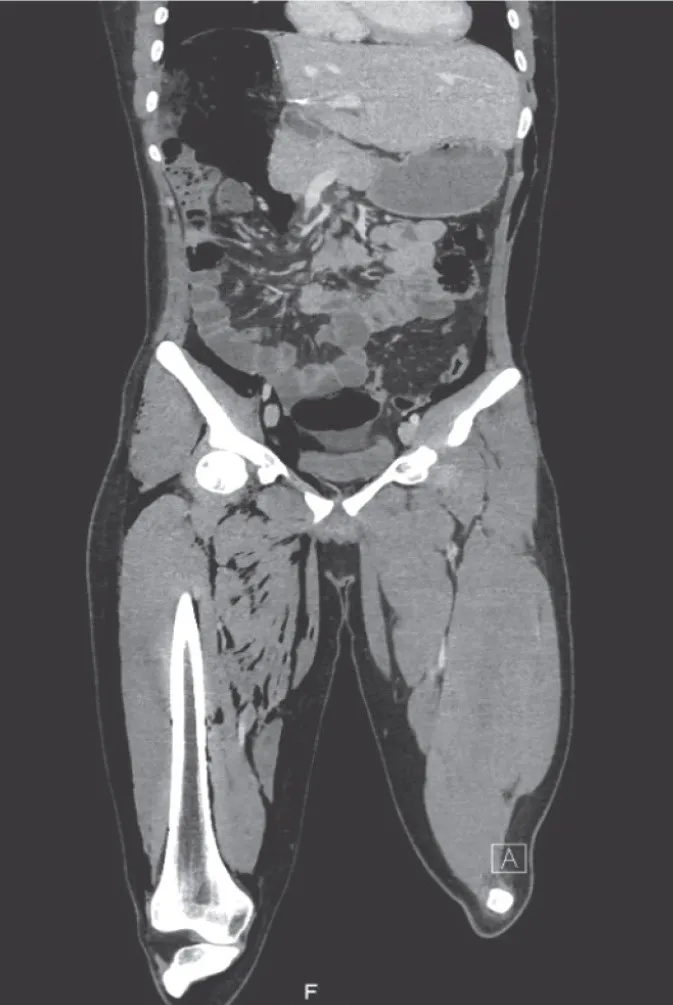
The coronal CT cross-section demonstrates massive subcutaneous emphysema, pneumoperitoneum and pneumoretroperitoneum.
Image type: radiology (ct)